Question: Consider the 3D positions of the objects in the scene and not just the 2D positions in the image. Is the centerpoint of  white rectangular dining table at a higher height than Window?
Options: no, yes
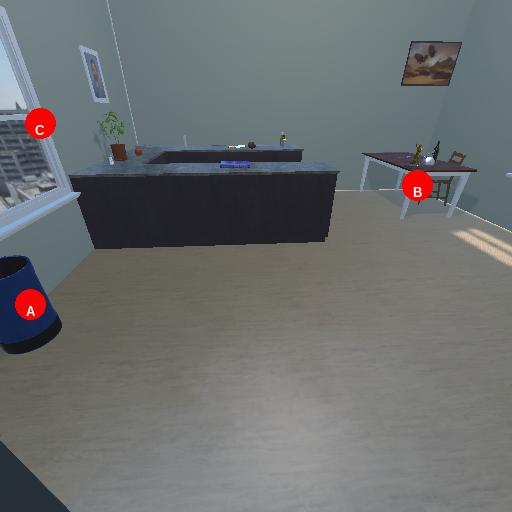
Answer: no